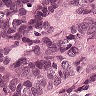
Metastatic tissue present: yes